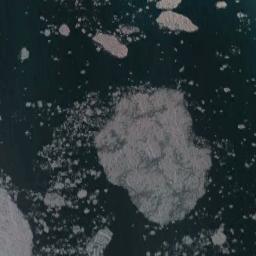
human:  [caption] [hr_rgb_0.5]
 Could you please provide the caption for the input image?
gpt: There are sea ice of different sizes .

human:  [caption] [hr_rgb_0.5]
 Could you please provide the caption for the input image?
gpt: A large piece of ice and many small pieces of ice scattered on the deep blue sea .

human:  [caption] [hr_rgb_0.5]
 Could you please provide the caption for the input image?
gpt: A large piece of sea ice floats in the deep blue sea and there are a lot of small pieces of sea ice nearby .

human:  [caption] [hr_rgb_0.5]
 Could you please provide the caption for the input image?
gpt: There is a big ice and many small ice on the deep green sea .

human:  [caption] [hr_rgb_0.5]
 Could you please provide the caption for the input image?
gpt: There are some small pieces of sea ice and a larger one .